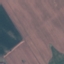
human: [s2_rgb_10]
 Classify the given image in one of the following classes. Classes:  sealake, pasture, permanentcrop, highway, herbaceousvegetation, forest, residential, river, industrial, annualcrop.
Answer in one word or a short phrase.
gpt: AnnualCrop